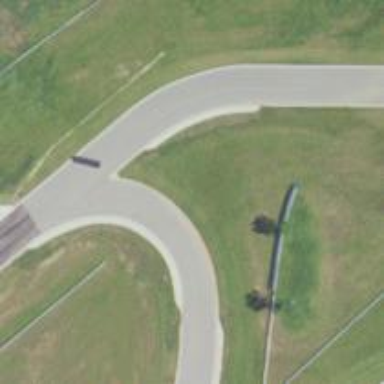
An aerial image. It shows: Motor sport raceway with asphalt surface.